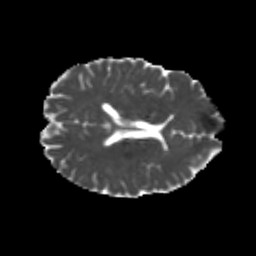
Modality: MD
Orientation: axial
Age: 23
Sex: male
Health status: healthy
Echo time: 0.074 s